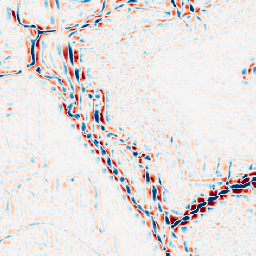
Category: wavelet
Decomposition family: wavelet_biorthogonal
Decomposition parameters: wavelet: bior2.4
level: 3
Upsampling method: area
Upsampling parameters: scale: 2
Upsampling scale: 2